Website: apple
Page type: billing-address
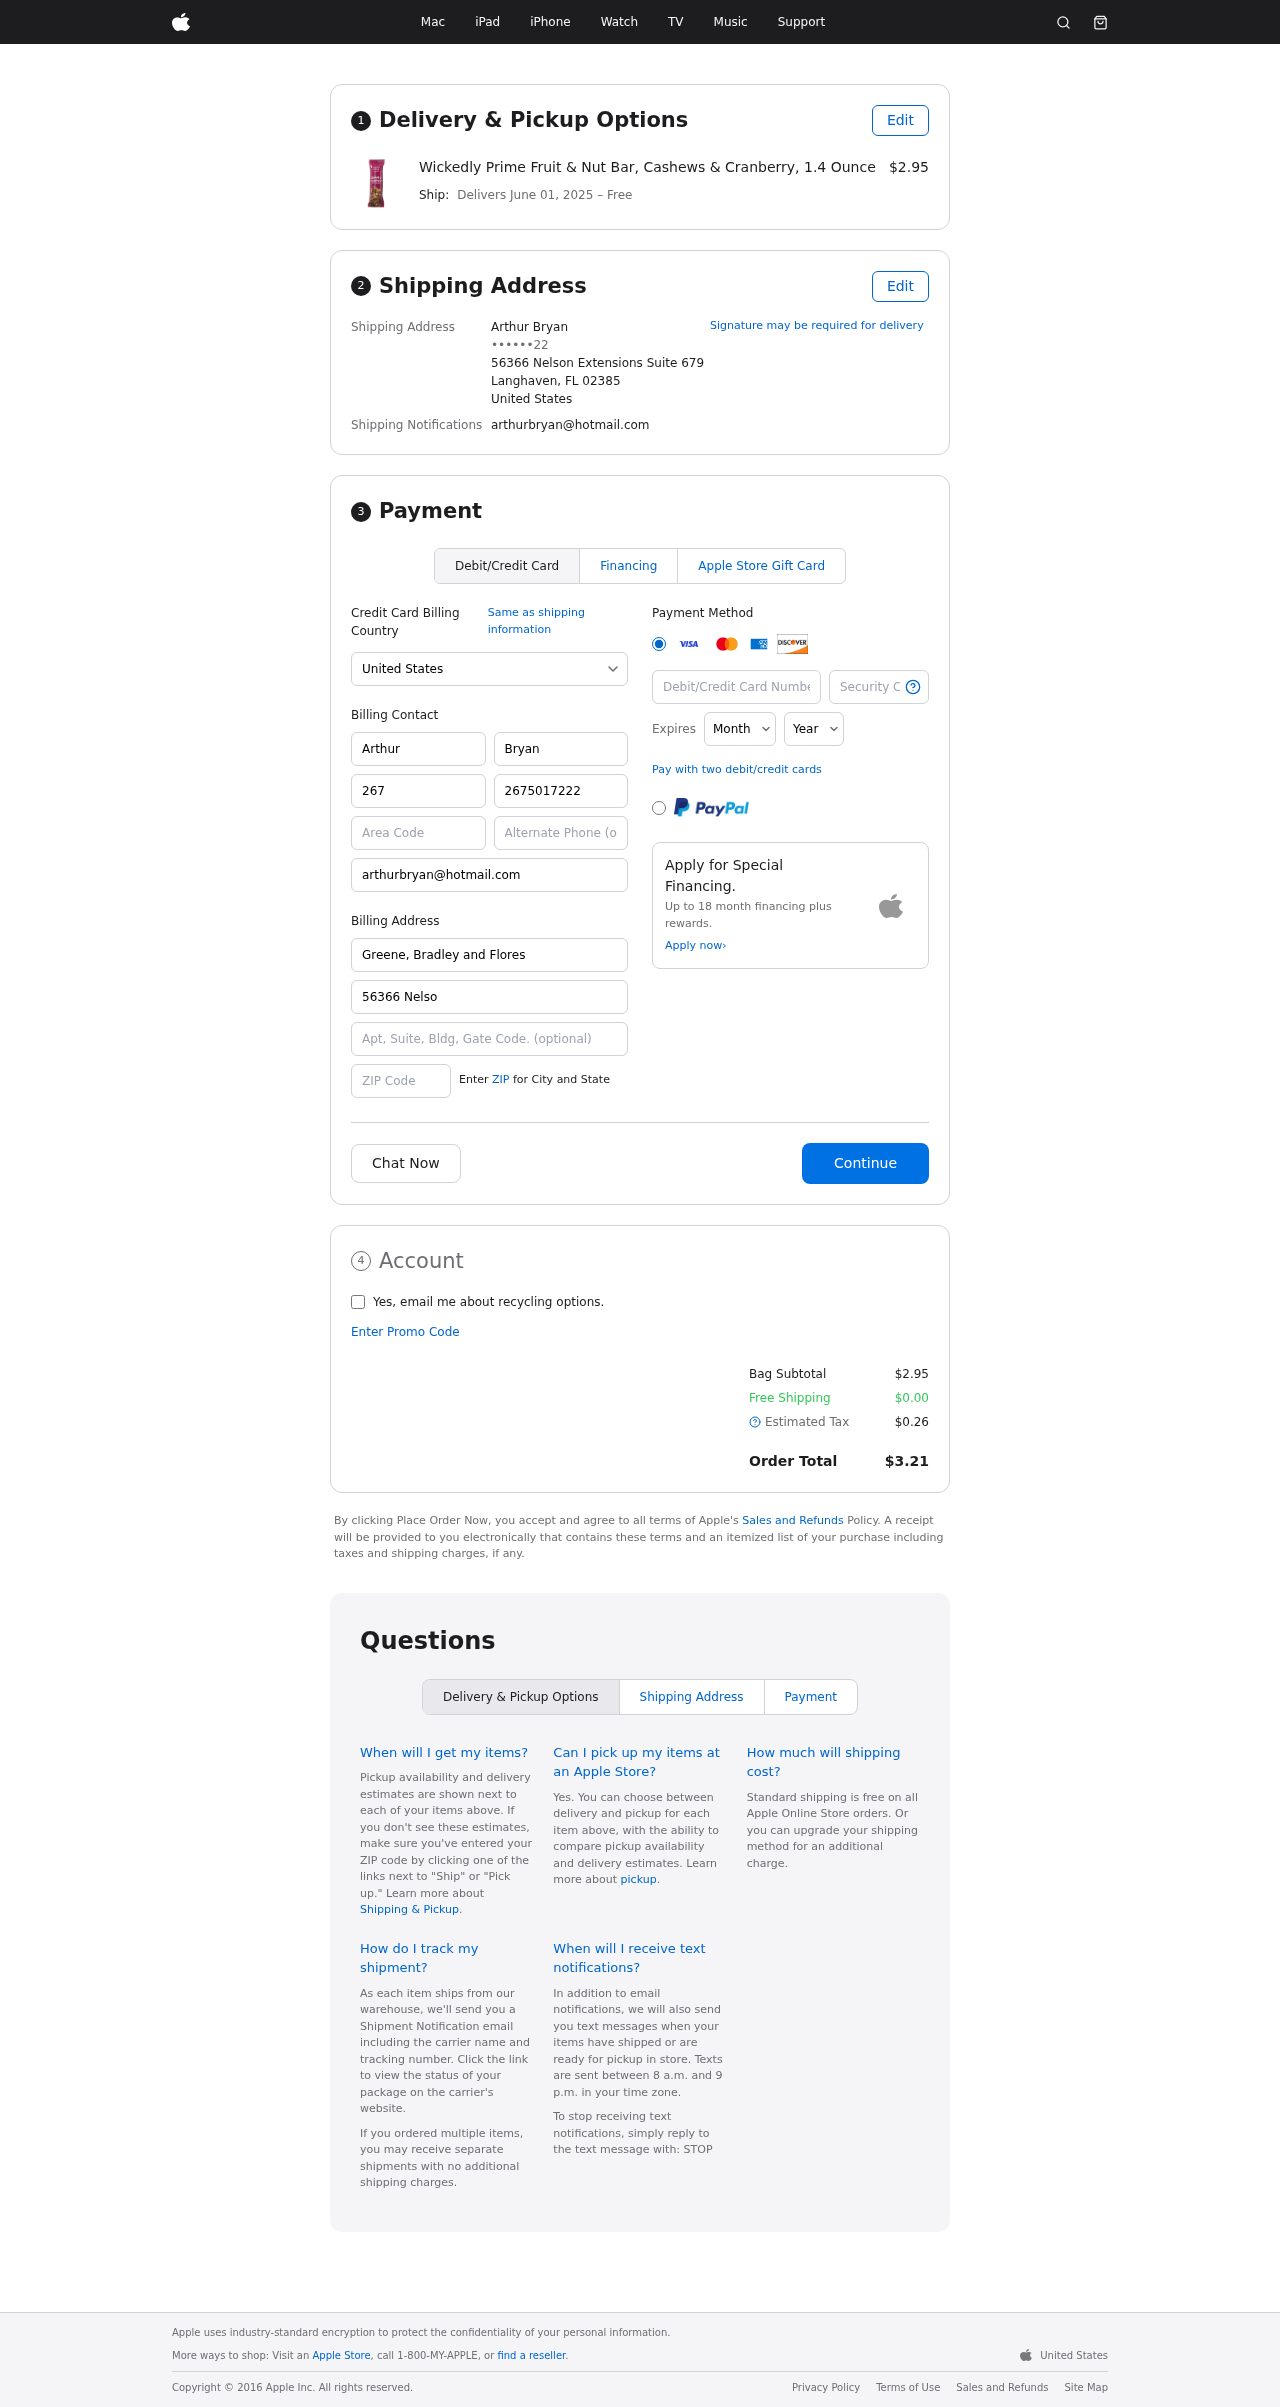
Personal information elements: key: PII_CARD_CVV
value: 167
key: PII_CARD_EXPIRY_MONTH
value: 05
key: PII_CARD_EXPIRY_YEAR
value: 30
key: PII_CARD_NUMBER
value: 2503 7203 3957 6192
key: PII_CITY_STATE_ZIP
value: Langhaven, FL 02385
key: PII_COUNTRY
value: United States
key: PII_EMAIL
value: arthurbryan@hotmail.com
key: PII_FULLNAME
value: Arthur Bryan
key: PII_STREET
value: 56366 Nelson Extensions Suite 679
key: PII_PHONE_MASKED
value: ••••••22
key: PII_BILLING_FIRSTNAME
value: Arthur
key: PII_BILLING_LASTNAME
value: Bryan
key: PII_BILLING_PHONE_AREA
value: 267
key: PII_BILLING_PHONE
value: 2675017222
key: PII_BILLING_EMAIL
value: arthurbryan@hotmail.com
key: PII_BILLING_COMPANY
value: Greene, Bradley and Flores
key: PII_BILLING_STREET
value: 56366 Nelson Extensions Suite 679
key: PII_BILLING_STREET2
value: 610 Douglas Junctions
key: PII_BILLING_POSTCODE
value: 02385
Product elements: key: PRODUCT1_NAME
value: Wickedly Prime Fruit & Nut Bar, Cashews & Cranberry, 1.4 Ounce
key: PRODUCT1_PRICE
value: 2.95
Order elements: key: ORDER_DELIVERY_DATE
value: June 01, 2025
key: ORDER_SUBTOTAL
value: $2.95
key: ORDER_SHIPPING_COST
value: $0.00
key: ORDER_TAX
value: $0.26
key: ORDER_TOTAL
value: $3.21